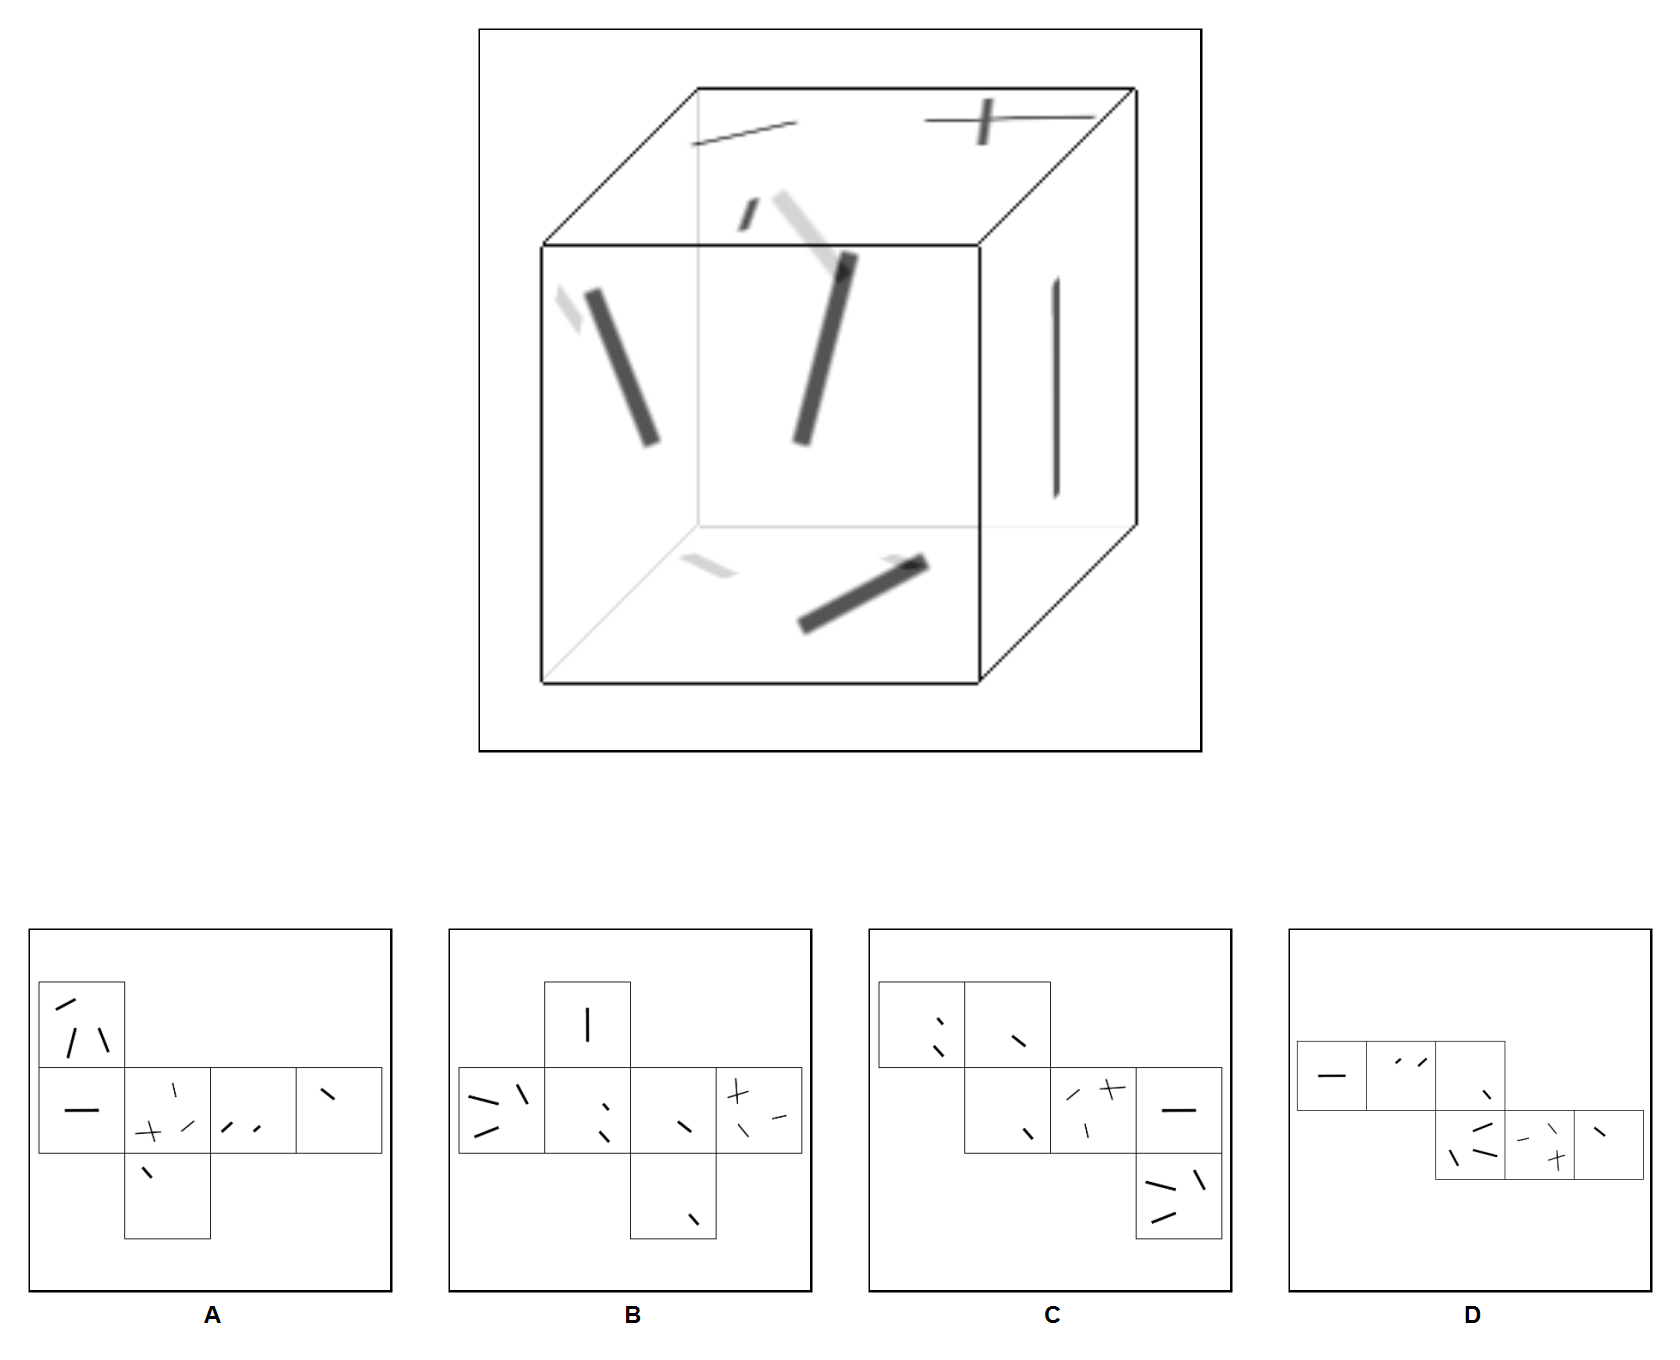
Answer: A